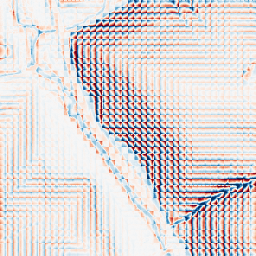
Category: wavelet
Decomposition family: wavelet_dwt
Decomposition parameters: wavelet: haar
level: 3
Upsampling method: regularized
Upsampling parameters: scale: 4
lambda_reg: 0.01
Upsampling scale: 4